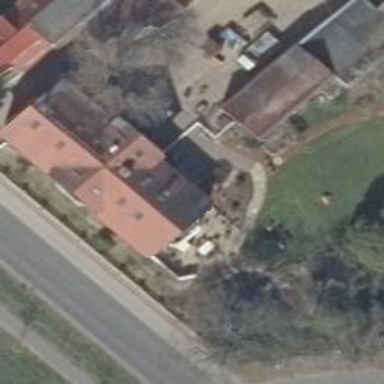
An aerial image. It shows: Hotel with gabled roof.